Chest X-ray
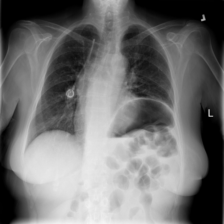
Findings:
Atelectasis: negative
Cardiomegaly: negative
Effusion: negative
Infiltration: negative
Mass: negative
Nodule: negative
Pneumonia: negative
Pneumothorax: negative
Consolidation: negative
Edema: negative
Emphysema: negative
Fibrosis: negative
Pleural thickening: negative
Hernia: negative